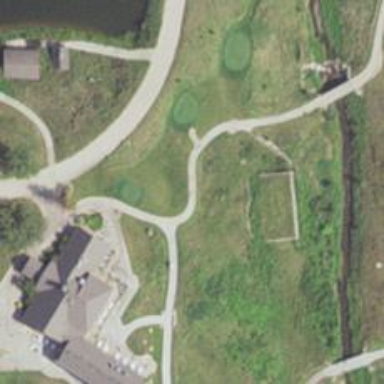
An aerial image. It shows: Well-maintained grade1 path in golf course.